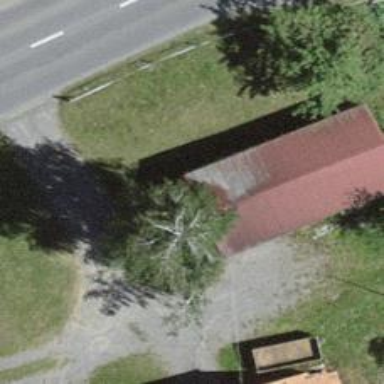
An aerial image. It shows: Shed.